Question: I have a circuit in my driving simulator in cpp and I want to know how to rotate the circuit around the origin, I tried to dig into some trigonometry because i know this is what will help me but I'm at a point where I'm stuck.
For your information, the circuit is stored inside a vector of pair ().
Here's what my example circuit looks like (red one), and what i want to do are the two other iteration (yellow and green).
circuit in 3 steps:

and this is an example of what is stored inside
'''
x : 170, y : 0
x : -170, y : 0'
x : 170, y : 0
x : -170, y : 0
x : 170, y : -0.69632
x : -170, y : -0.69632
x : 170, y : -5.57056
x : -170, y : -5.57056
x : 170, y : -18.8006
x : -170, y : -18.8006
x : 170, y : -44.5645
x : -170, y : -44.5645
x : 170, y : -0.69632
x : -170, y : -0.69632
x : 170, y : -5.57056
x : -170, y : -5.57056
x : 170, y : -18.8006
x : -170, y : -18.8006
x : 170, y : -44.5645
x : -170, y : -44.5645
...
'''
For going foward, backward, straft to the left or the right, it's quite easy as i only need to decrease/ increase all x/y as i go in one direction, but the problem comes when i want to rotate.
I know that, in theory I need to make sqrt(x2+y2) to find the distance from the origin (aka the driver) and apply a rotation in consideration of that distance (as a ratio, the lesser the distance is the lesser it needs to rotate).
But for now, and I don't know how to do that, can anyone provide my some sort of explanation on how to do this ?
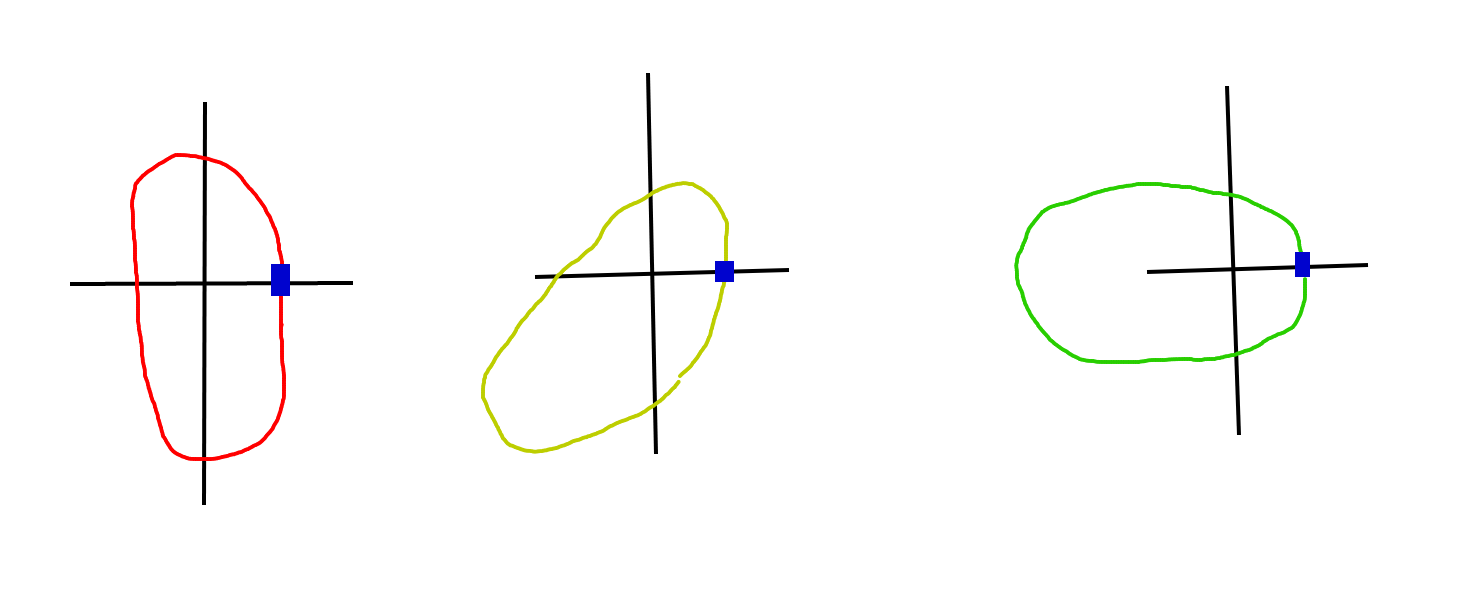
Answer: you just get to apply a 2d rotation matrix (<URL>. This should work, you just get to iterate at each point:
'''
#include <math.h>
void rotate(float &x,float &y,float teta)
{
float newX = x*cos(teta)+y*sin(teta);
float newY = x*sin(teta)-y*cos(teta);
x = newX;
y = newY;
}
'''
remember that this angle is measured in radians not degrees.